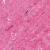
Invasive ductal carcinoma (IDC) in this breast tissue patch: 0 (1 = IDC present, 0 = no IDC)